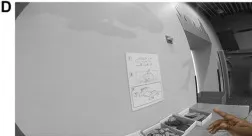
Key Moments in the Noticing Stations Case. Panels (A-E) display still images from the video of the group's entry into the makerspace, alongside a transcript of the group's verbal interactions that align with these frames.
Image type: medical_photograph (skin_photograph)